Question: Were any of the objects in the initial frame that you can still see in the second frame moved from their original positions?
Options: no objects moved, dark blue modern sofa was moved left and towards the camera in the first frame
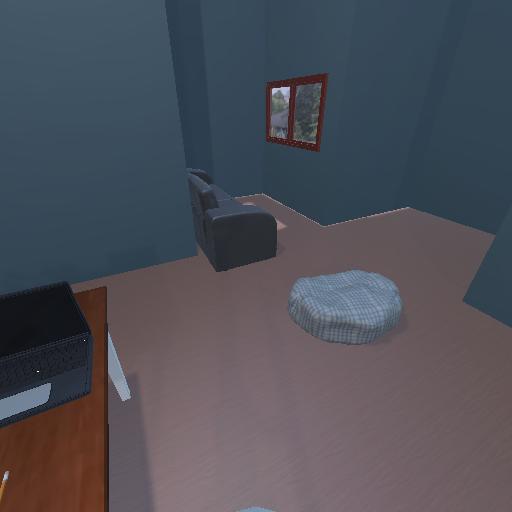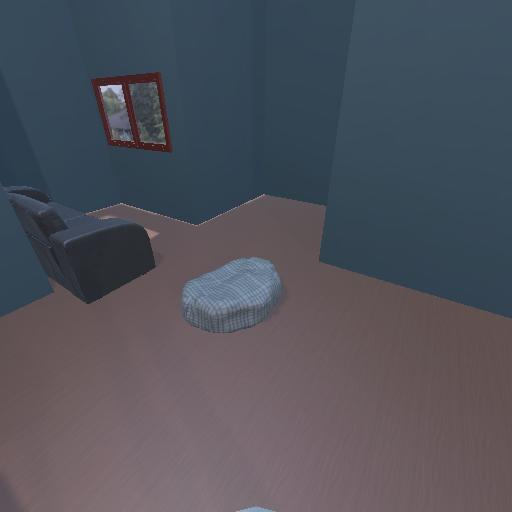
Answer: no objects moved